Question: Could we resize the width of selection column in WPF 'GridControl' (yellow area)?

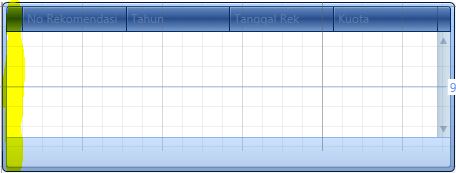
Answer: This is <URL>:

You can use <URL> property to resize its width.